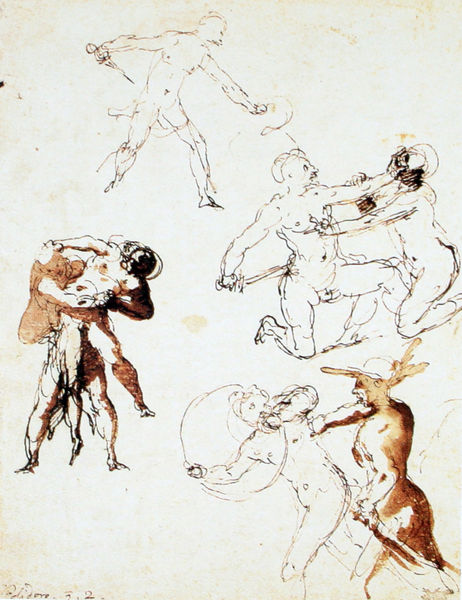
Titel: Studienblatt mit Kampfszenen und Herkules mit Antaeus
Künstler: Taddeo Zuccari
Standort: London
Institution: Christie's
Schlagwörter: akt, feder, hand, kampf, kopf, kämpfer, körper, mann, nackt, schatten, weiß, akte, aquarell, menschen, bewegung, braun, brust, grau, licht, männer, schwarz, skizze, zeichnung, malerei, tanz, anatomie, arme, messer, rembrandt, stehen, tragen, signatur, stehend, blatt, tanzen, beine, papier, choreographie, studie, grafik, graphik, sepia, figuren, krieg, nabel, nackte, allein, erotik, knie, waden, harmonie, leiber, spiel, vier, penis, laviert, schild, tusche, kohle, technik, greifen, schwarzweiß, schwert, knien, waffe, koloriert, degen, entwurf, kämpfen, stift, studien, kampfszene, muskel, heben, dolch, knieend, reif, fleckig, töten, entwürfe, skizzen, rötel, biegen, stechen, lavierung, kampfszenen, abwehren, ringen, paare, mischtechnik, rost, bewegungen, hochheben, zustechen, kämpfe, schleudern, ringer, rostfarben, erfen, gener, misch, schlagenw, zufassen, 19. jahrhundert, #waffen, wasserfarbe, kämfper, zeichnung papier kampf männer renaissance, messerkampf